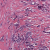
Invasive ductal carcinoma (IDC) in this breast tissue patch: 1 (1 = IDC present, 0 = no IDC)